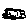
Label: sun